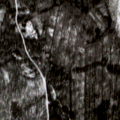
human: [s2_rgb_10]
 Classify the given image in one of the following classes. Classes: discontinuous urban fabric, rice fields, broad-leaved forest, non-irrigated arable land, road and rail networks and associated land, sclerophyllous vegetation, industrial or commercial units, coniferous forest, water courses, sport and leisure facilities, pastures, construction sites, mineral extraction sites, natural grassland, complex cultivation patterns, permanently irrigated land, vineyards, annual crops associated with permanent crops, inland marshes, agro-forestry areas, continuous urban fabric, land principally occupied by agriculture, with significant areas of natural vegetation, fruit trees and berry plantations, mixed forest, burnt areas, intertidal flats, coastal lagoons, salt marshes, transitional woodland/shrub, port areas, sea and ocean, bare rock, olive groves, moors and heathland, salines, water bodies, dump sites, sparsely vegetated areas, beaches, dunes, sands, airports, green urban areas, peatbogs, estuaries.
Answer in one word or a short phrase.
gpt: mixed forest, transitional woodland/shrub